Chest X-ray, AP view. Patient: 28 years old, sex M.
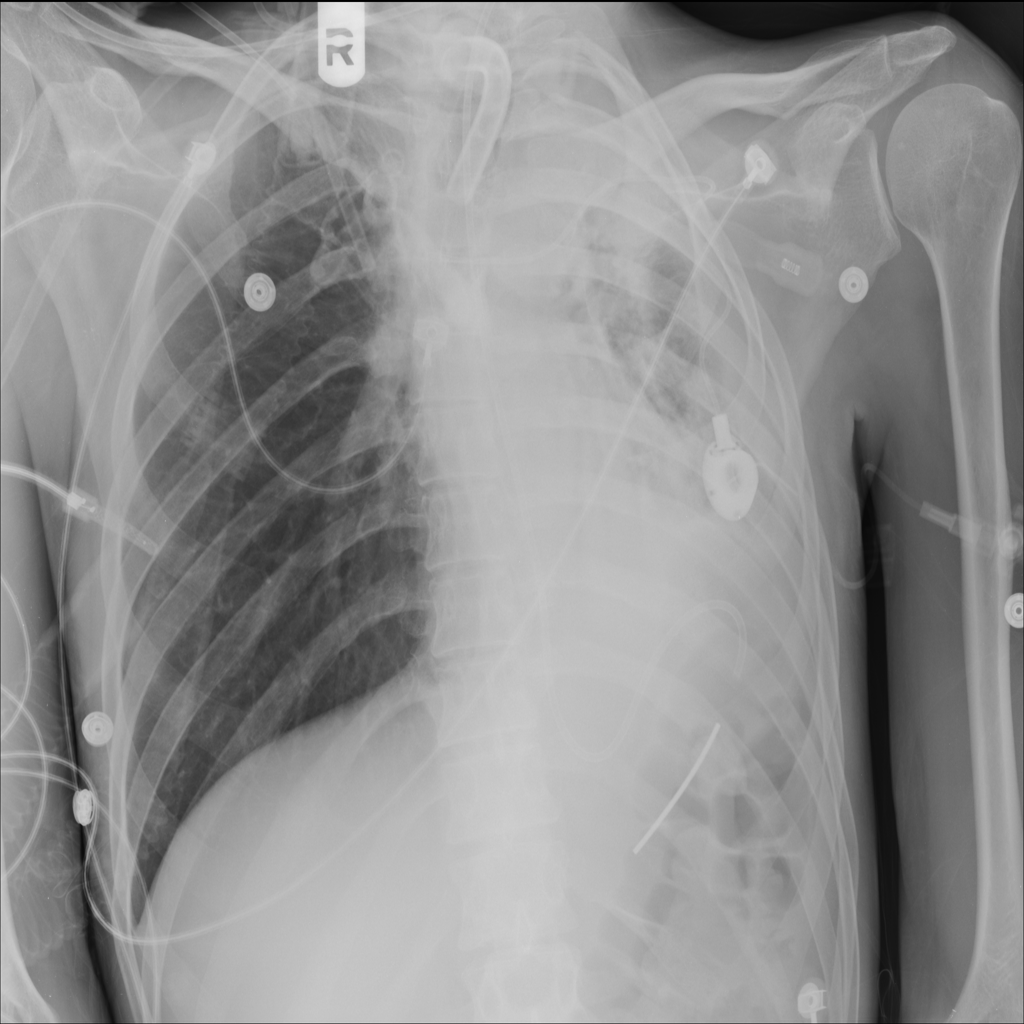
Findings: No Finding